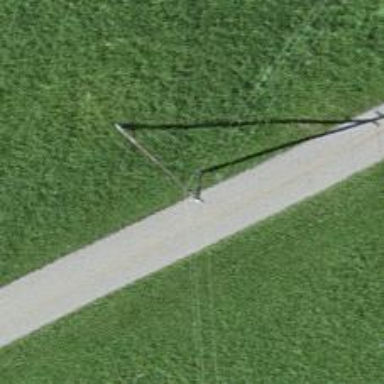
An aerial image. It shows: Minor power line.